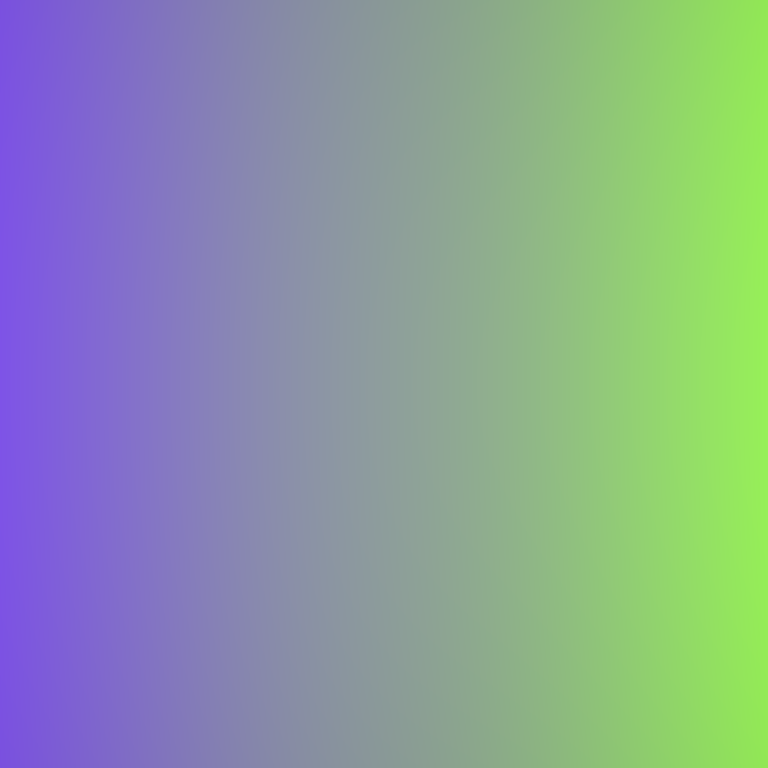
Abstract light effect, smooth gradient from violet to lime green, calm atmosphere, soft blend, no room, no furniture, no objects.